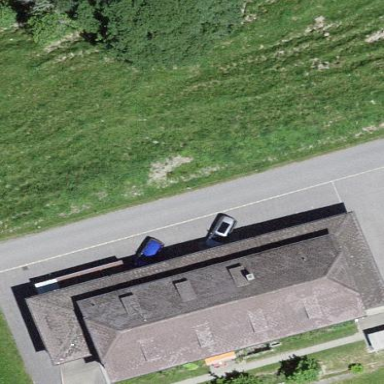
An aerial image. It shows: Kindergarten building that is part of school.